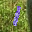
Label: 1